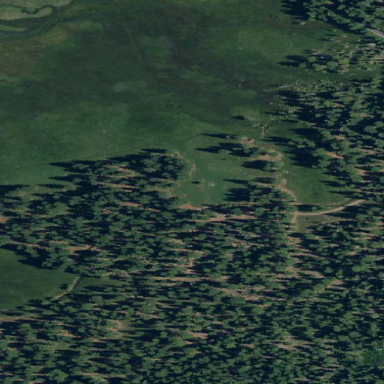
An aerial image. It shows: Forest area.